Chest X-ray. View position: AP
Patient age: 46
Patient sex: F
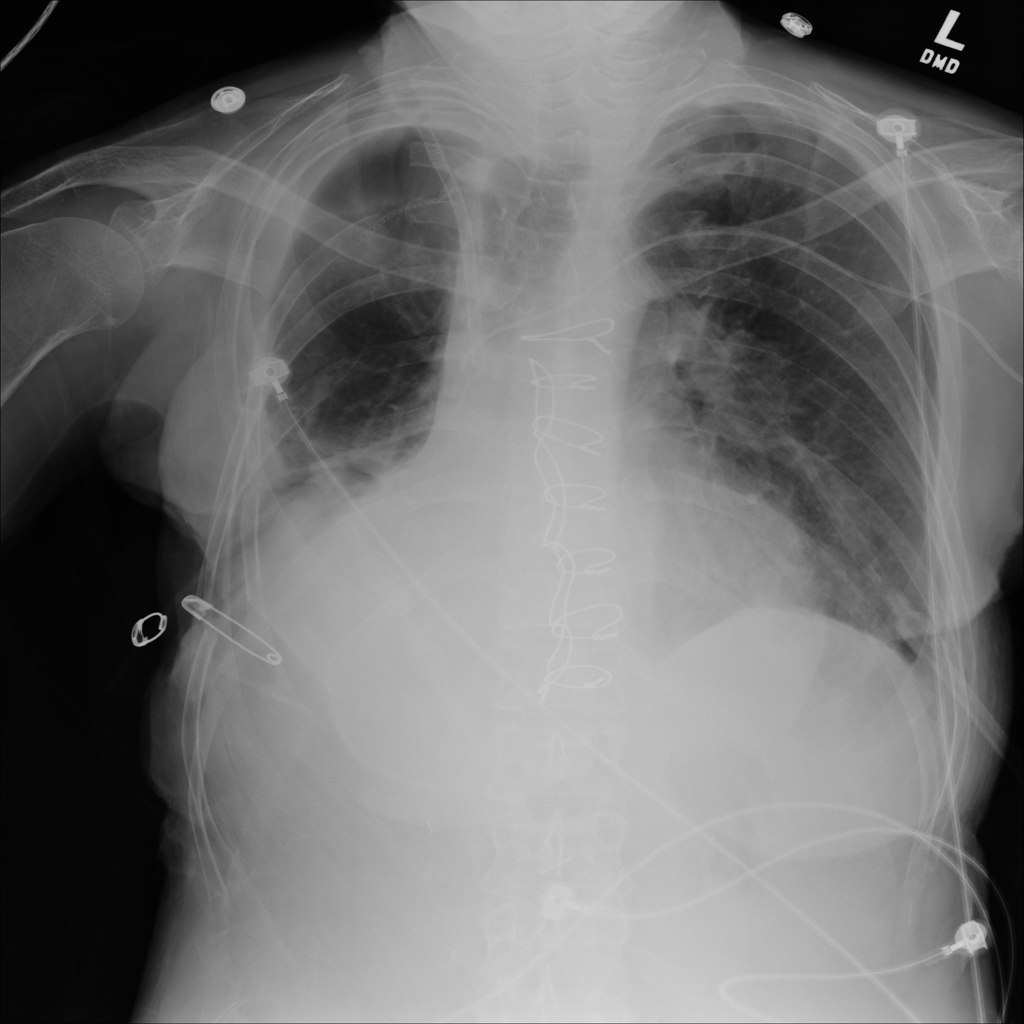
Finding: Pneumothorax